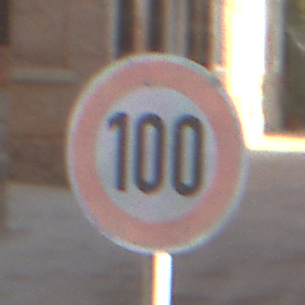
Verkehrszeichen: Geschwindigkeit100
Umgebung: Outdoor, Urban
Tageszeit: Midday
Wetter: Clear
Licht: Natural
Jahreszeit: NotSpecified
Kontrast: HighContrast